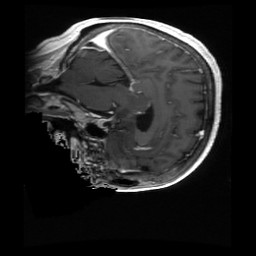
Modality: T1w
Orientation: sagittal
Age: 62
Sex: female
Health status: ill